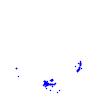
Particle: kaon